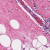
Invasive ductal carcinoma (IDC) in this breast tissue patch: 0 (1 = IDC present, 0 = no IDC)